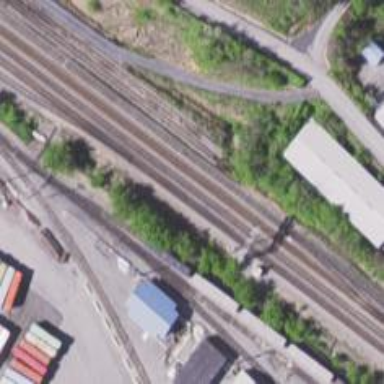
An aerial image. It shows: Railway siding with rails.